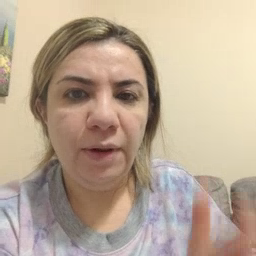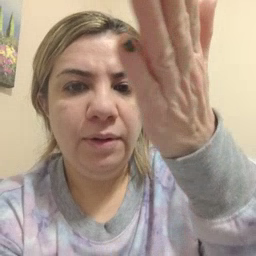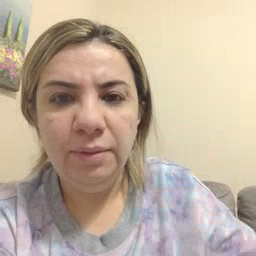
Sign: there